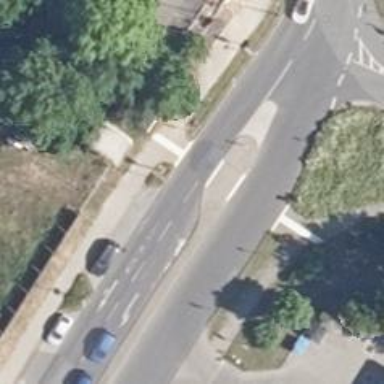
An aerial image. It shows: Tertiary road with asphalt surface featuring traffic calming island.